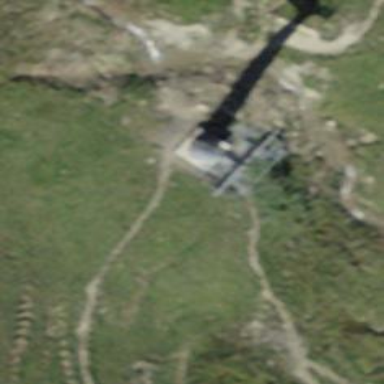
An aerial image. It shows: Pylon used for aerialway.